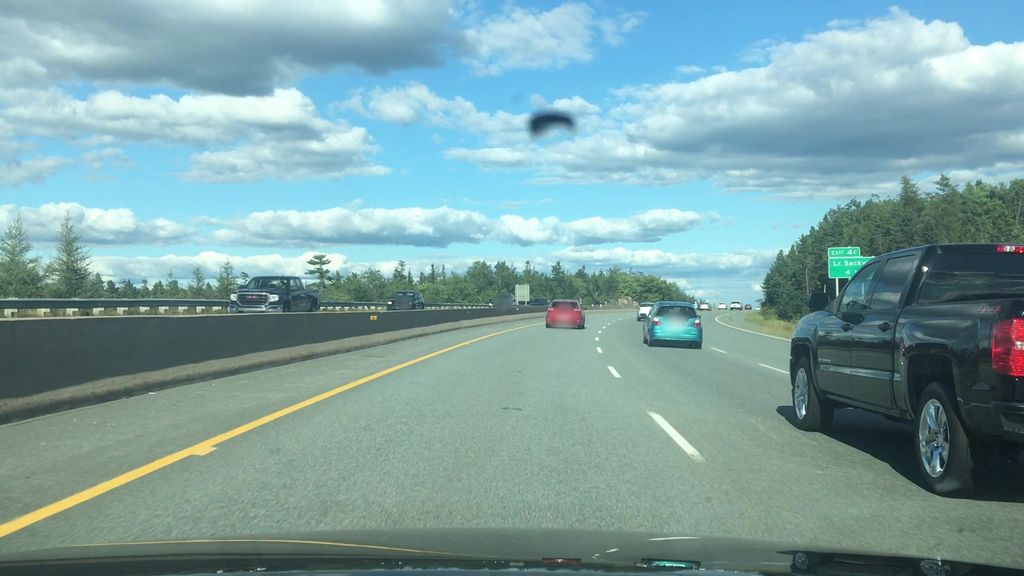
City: halifax